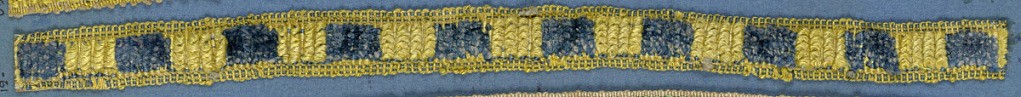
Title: Trimming
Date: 19th century
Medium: silk Technique: cut and uncut supplementary warp pile (velvet)
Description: Yellow and blue trimming fragment in a design of alternating blue and yellow squares in cut and uncut velvet.